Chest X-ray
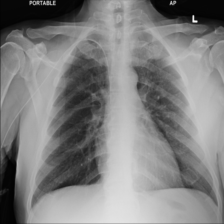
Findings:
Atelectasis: negative
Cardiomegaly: negative
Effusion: negative
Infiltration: negative
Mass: negative
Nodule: negative
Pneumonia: negative
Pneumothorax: negative
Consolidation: negative
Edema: negative
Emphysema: negative
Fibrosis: negative
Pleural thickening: negative
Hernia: negative